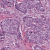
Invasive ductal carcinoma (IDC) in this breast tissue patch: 1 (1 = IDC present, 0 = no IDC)